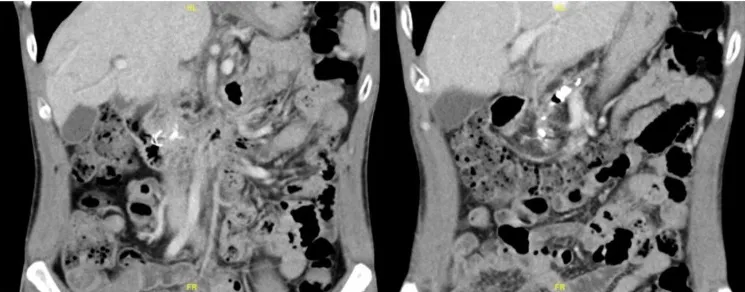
Computer tomographic scan of the abdomen and pelvis (CTAP).
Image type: radiology (ct)